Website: ulta-beauty
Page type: billing-address
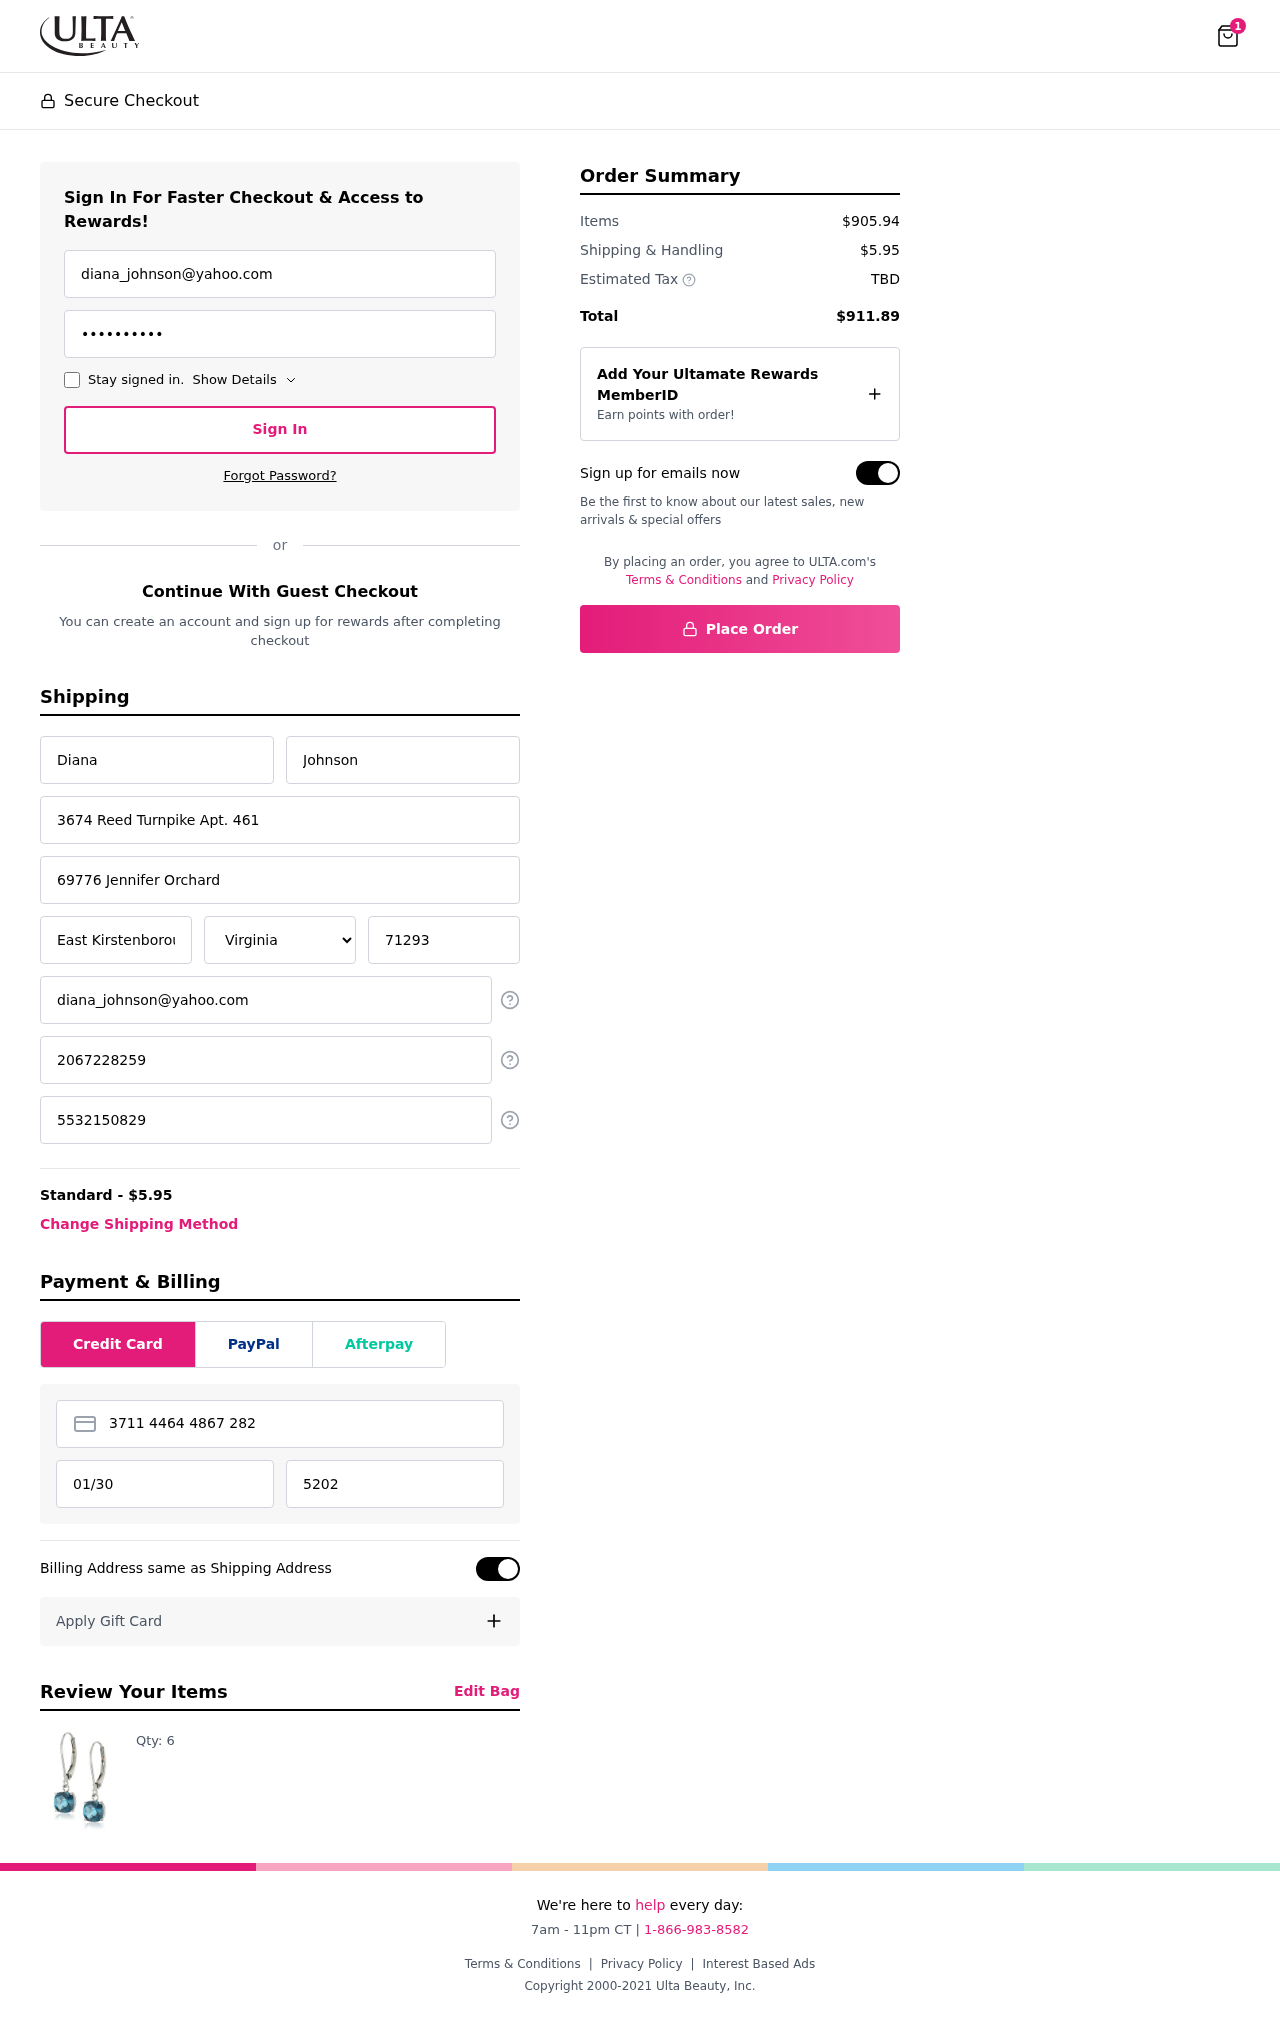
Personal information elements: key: PII_STATE
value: Virginia
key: PII_EMAIL
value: diana_johnson@yahoo.com
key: PII_FIRSTNAME
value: Diana
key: PII_LASTNAME
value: Johnson
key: PII_STREET
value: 3674 Reed Turnpike Apt. 461
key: PII_STREET2
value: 69776 Jennifer Orchard
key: PII_CITY
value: East Kirstenborough
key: PII_POSTCODE
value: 71293
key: PII_PHONE
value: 2067228259
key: PII_ALT_PHONE
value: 5532150829
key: PII_CARD_NUMBER
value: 3711 4464 4867 282
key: PII_CARD_EXPIRY
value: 01/30
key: PII_CARD_CVV
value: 5202
Product elements: key: PRODUCT1_QUANTITY
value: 6
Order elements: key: ORDER_NUM_ITEMS
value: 1
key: ORDER_SHIPPING_COST
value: $5.95
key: ORDER_SUBTOTAL
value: $905.94
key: ORDER_TOTAL
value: $911.89